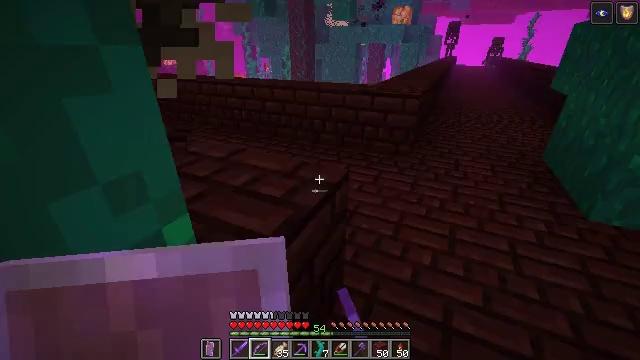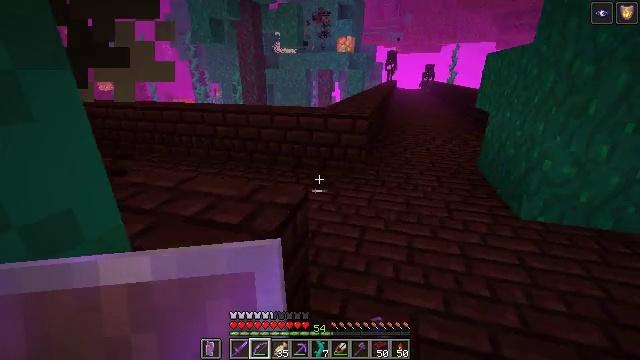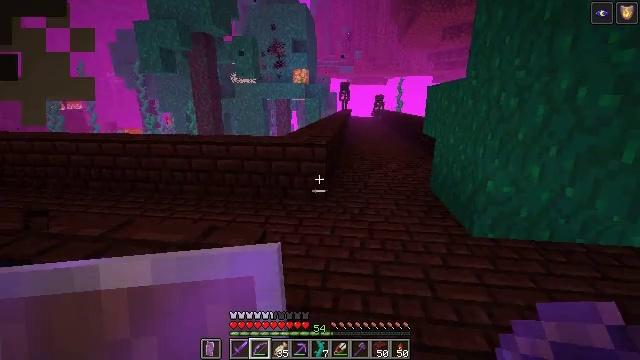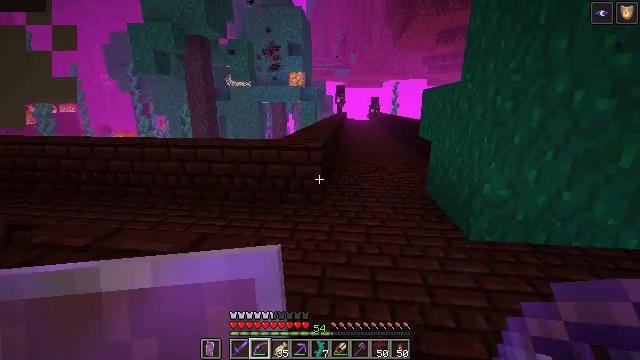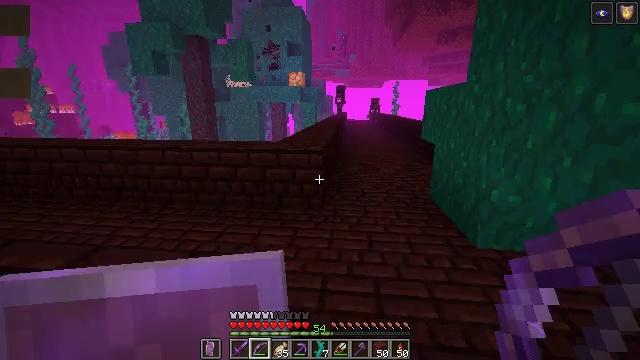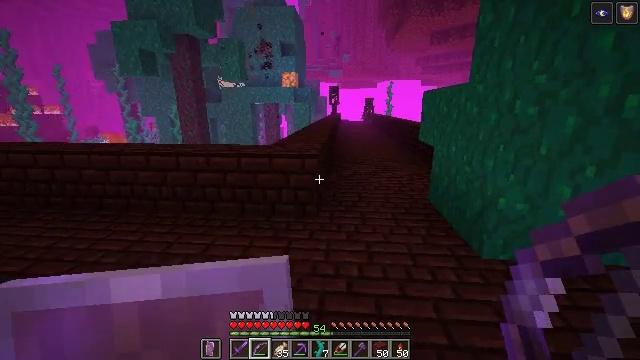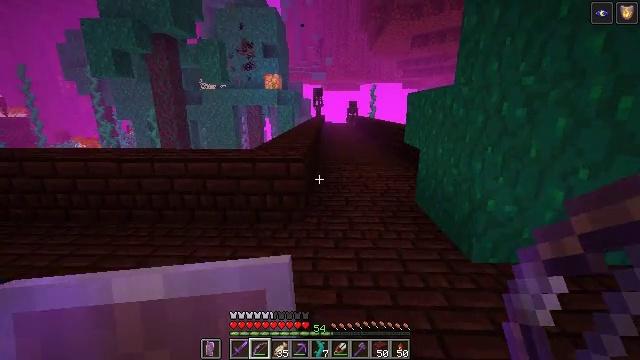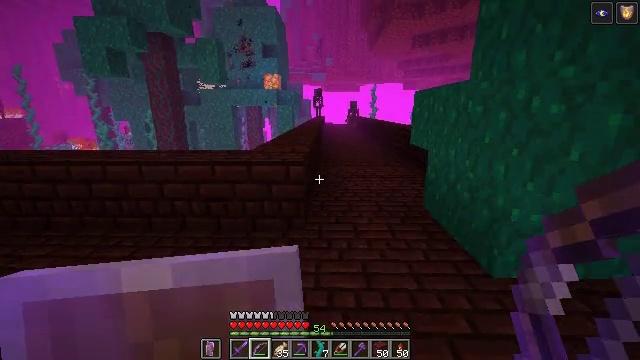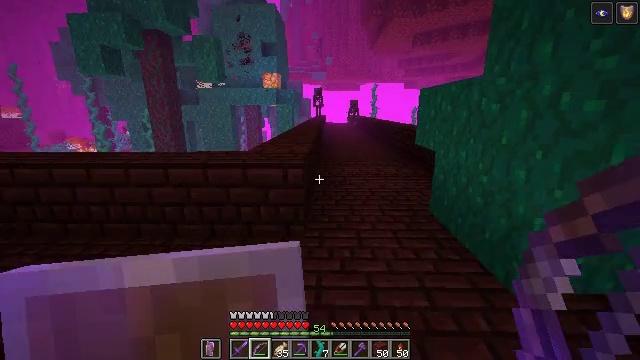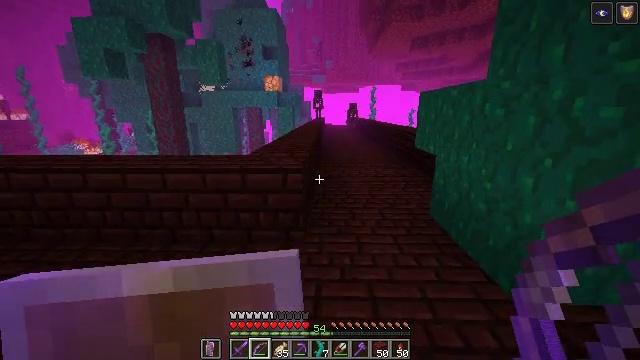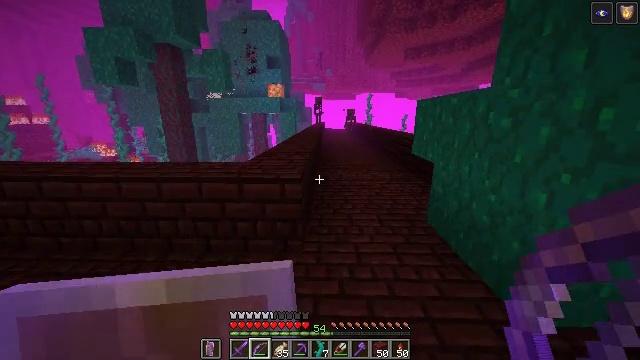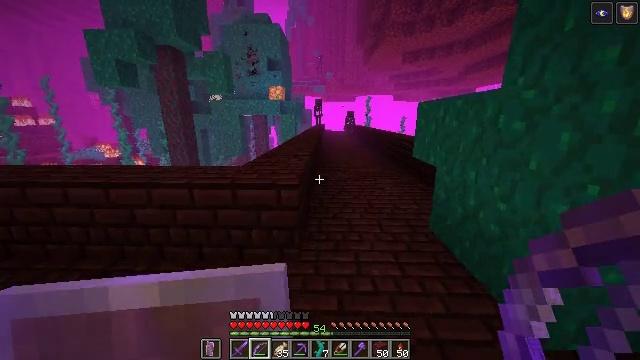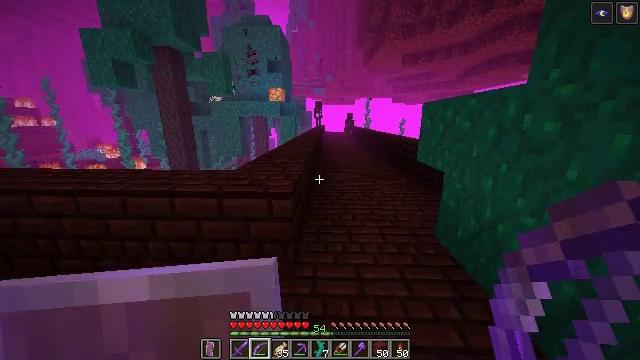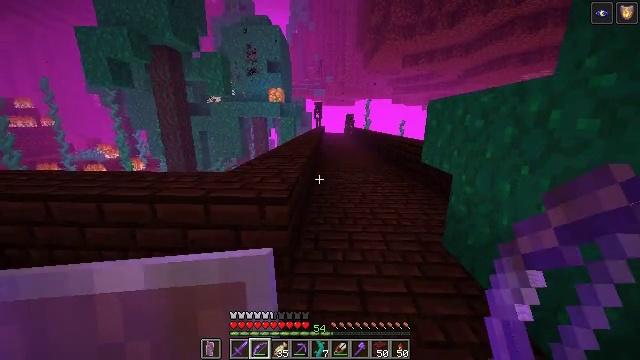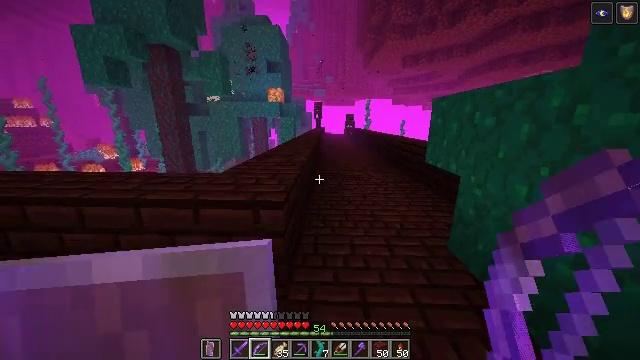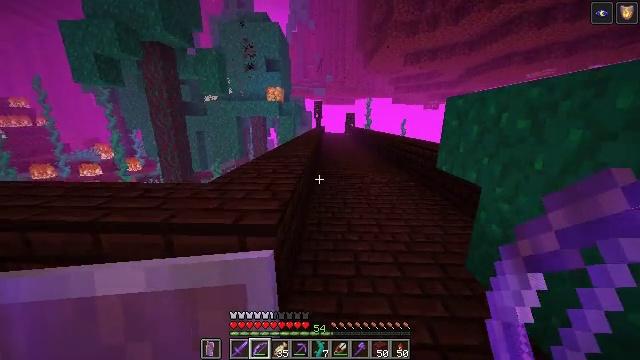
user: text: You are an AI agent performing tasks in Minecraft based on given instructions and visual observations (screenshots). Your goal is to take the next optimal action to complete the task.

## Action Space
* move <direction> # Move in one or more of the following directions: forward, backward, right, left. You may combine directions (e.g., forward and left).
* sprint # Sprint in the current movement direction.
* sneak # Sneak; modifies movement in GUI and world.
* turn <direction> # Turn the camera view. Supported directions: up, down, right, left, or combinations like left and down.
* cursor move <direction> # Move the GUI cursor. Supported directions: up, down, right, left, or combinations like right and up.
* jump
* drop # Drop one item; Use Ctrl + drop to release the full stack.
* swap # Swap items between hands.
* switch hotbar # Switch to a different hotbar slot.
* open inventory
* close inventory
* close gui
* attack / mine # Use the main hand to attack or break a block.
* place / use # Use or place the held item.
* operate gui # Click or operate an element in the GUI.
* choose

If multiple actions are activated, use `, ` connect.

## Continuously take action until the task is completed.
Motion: motion action
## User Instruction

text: Remove the fire source.
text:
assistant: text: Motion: turn right and up
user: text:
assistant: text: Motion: move forward, turn right and up
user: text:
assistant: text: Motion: move forward
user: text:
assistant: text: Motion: move forward
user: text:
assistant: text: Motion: move forward, turn right
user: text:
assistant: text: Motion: move forward, turn right
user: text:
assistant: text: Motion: move forward
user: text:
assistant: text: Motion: move forward, sprint
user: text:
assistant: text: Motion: move forward, sprint
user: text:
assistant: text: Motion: move forward, sprint
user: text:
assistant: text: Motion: move forward, sprint
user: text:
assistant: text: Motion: move forward, sprint
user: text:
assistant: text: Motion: move forward, sprint
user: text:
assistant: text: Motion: move forward, sprint
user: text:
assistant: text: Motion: move forward, sprint
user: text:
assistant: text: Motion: move forward and move right, sprint
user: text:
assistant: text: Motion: move forward and move right, sprint
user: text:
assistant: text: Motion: move forward and move right, sprint
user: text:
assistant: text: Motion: move forward and move right, sprint
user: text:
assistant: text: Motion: move forward and move right, sprint
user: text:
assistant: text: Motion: move forward, sprint
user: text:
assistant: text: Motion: move forward, sprint
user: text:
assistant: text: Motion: move forward, sprint
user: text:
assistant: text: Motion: move forward, sprint
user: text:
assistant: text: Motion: move forward, sprint
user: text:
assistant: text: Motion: move forward, sprint
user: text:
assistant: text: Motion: move forward, sprint, turn up
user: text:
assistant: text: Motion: move forward, sprint, turn up
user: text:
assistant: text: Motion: move forward, sprint
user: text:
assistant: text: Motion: move forward, sprint